Question: I need to display some text just below title bar has shown below ,few text on left side and few on right side,how to align accordingly.

'''
<?xml version="1.0" encoding="utf-8"?>
<LinearLayout xmlns:android="http://schemas.android.com/apk/res/android"
android:layout_width="match_parent" android:layout_height="match_parent"
android:background="@android:color/white">
<TextView
android:layout_width="wrap_content"
android:layout_height="wrap_content"
android:text="ShowRoom"
android:textColor="@android:color/black"
android:textStyle="bold"/>
</LinearLayout>
'''
I have to us this textview for the entire layout but need to postion one below the other in left left and right side has in image
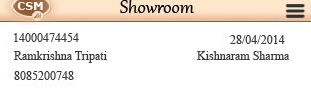
Answer: titlebar.xml
'''
<?xml version="1.0" encoding="utf-8"?>
<LinearLayout xmlns:android="http://schemas.android.com/apk/res/android"
android:layout_width="match_parent"
android:layout_height="wrap_content"
android:orientation="horizontal"
android:id="@+id/titlebar" >
<ImageView
android:layout_width="wrap_content"
android:layout_height="wrap_content"
android:src="@drawable/ic_launcher"
android:weight="1" />
<TextView
android:layout_width="0dp"
android:layout_height="wrap_content"
android:layout_gravity="center_vertical"
android:layout_weight="1"
android:text="Showroom" />
<ImageView
android:layout_width="wrap_content"
android:layout_height="wrap_content"
android:src="@drawable/ic_launcher"
android:weight="1" />
</LinearLayout>
'''
activity_text.xml
'''
<?xml version="1.0" encoding="utf-8"?>
<LinearLayout xmlns:android="http://schemas.android.com/apk/res/android"
android:layout_width="match_parent"
android:layout_height="match_parent"
android:orientation="vertical" >
<include layout="@layout/titlebar" />
<LinearLayout
android:layout_width="match_parent"
android:layout_height="wrap_content"
android:orientation="horizontal" >
<LinearLayout
android:layout_width="0dp"
android:layout_height="wrap_content"
android:layout_weight="1"
android:orientation="vertical"
android:layout_margin="10dp" >
<TextView
android:layout_width="wrap_content"
android:layout_height="0dp"
android:layout_gravity="center_vertical"
android:layout_weight="1"
android:text="<PHONE>" />
<TextView
android:layout_width="wrap_content"
android:layout_height="0dp"
android:layout_gravity="center_vertical"
android:layout_weight="1"
android:text="Ramakrisha Trippp" />
<TextView
android:layout_width="wrap_content"
android:layout_height="0dp"
android:layout_gravity="center_vertical"
android:layout_weight="1"
android:text="<PHONE>" />
</LinearLayout>
<LinearLayout
android:layout_width="0dp"
android:layout_height="wrap_content"
android:gravity="right"
android:layout_weight="1"
android:layout_margin="10dp"
android:orientation="vertical" >
<TextView
android:layout_width="wrap_content"
android:layout_height="0dp"
android:layout_weight="1"
android:text="13/1/2015" />
<TextView
android:layout_width="wrap_content"
android:layout_height="0dp"
android:layout_weight="1"
android:text="Rohit Sharma" />
</LinearLayout>
</LinearLayout>
</LinearLayout>
'''
Add this in your layout before setcontentView to hide your default action bar
'''
this.requestWindowFeature(Window.FEATURE_NO_TITLE);
'''